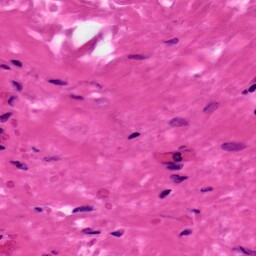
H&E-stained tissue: Ovarian